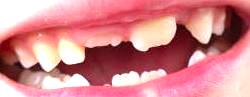
Condition: hypodontia